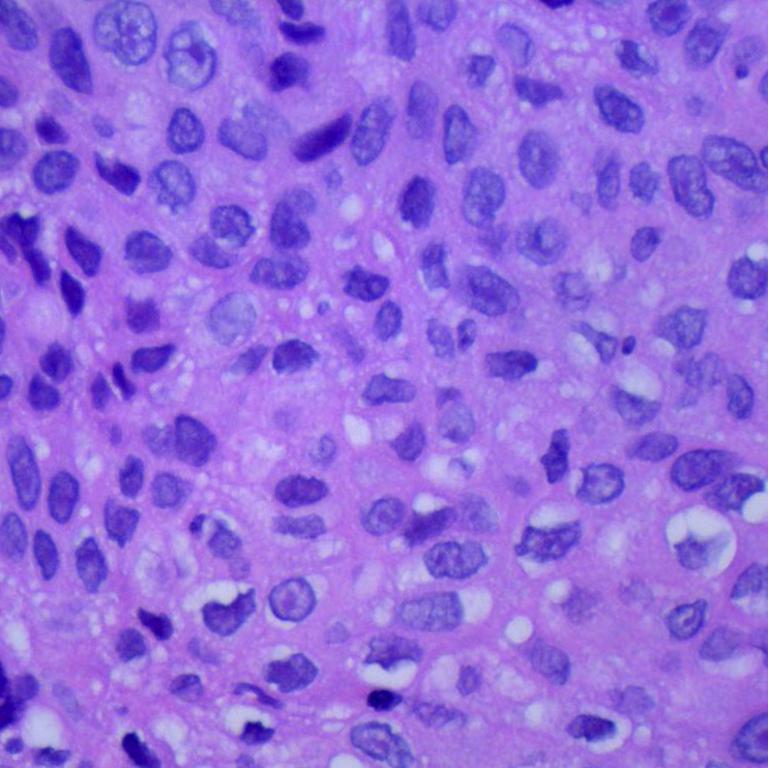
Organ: lung
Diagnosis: squamous carcinomas